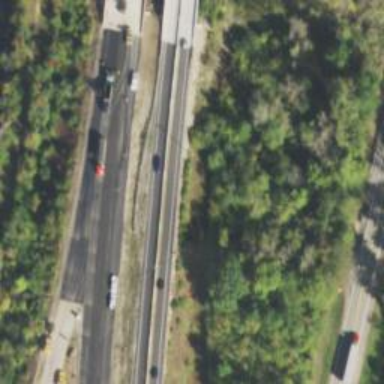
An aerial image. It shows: Motorroad highway with expressway features.